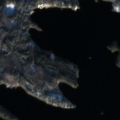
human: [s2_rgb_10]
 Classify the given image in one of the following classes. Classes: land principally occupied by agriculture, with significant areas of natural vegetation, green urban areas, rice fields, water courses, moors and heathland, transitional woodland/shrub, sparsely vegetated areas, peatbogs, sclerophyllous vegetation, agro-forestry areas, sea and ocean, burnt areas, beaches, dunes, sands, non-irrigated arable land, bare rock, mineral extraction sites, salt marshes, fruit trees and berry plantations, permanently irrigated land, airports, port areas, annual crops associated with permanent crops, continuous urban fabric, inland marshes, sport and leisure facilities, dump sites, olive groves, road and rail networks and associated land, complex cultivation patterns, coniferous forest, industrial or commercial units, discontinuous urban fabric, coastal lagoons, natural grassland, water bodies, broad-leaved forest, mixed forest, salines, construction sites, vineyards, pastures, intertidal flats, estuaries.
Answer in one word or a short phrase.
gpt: coniferous forest, mixed forest, transitional woodland/shrub, water bodies